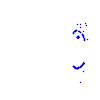
Particle: proton